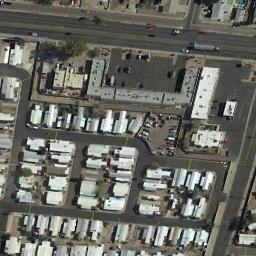
Label: residential